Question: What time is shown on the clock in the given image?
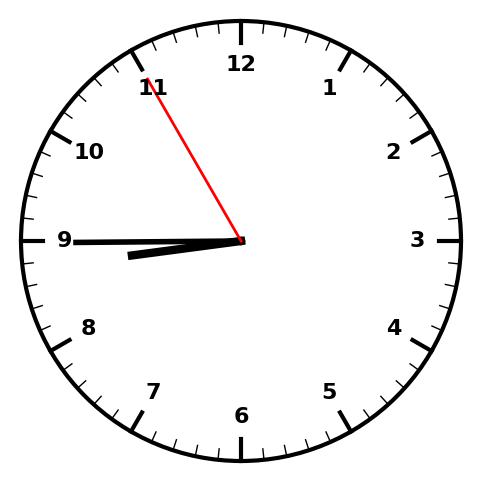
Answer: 08:44:55